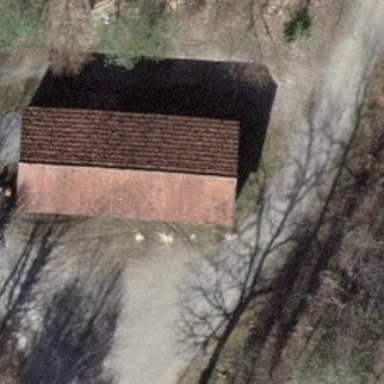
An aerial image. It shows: Shelter with gabled roof.